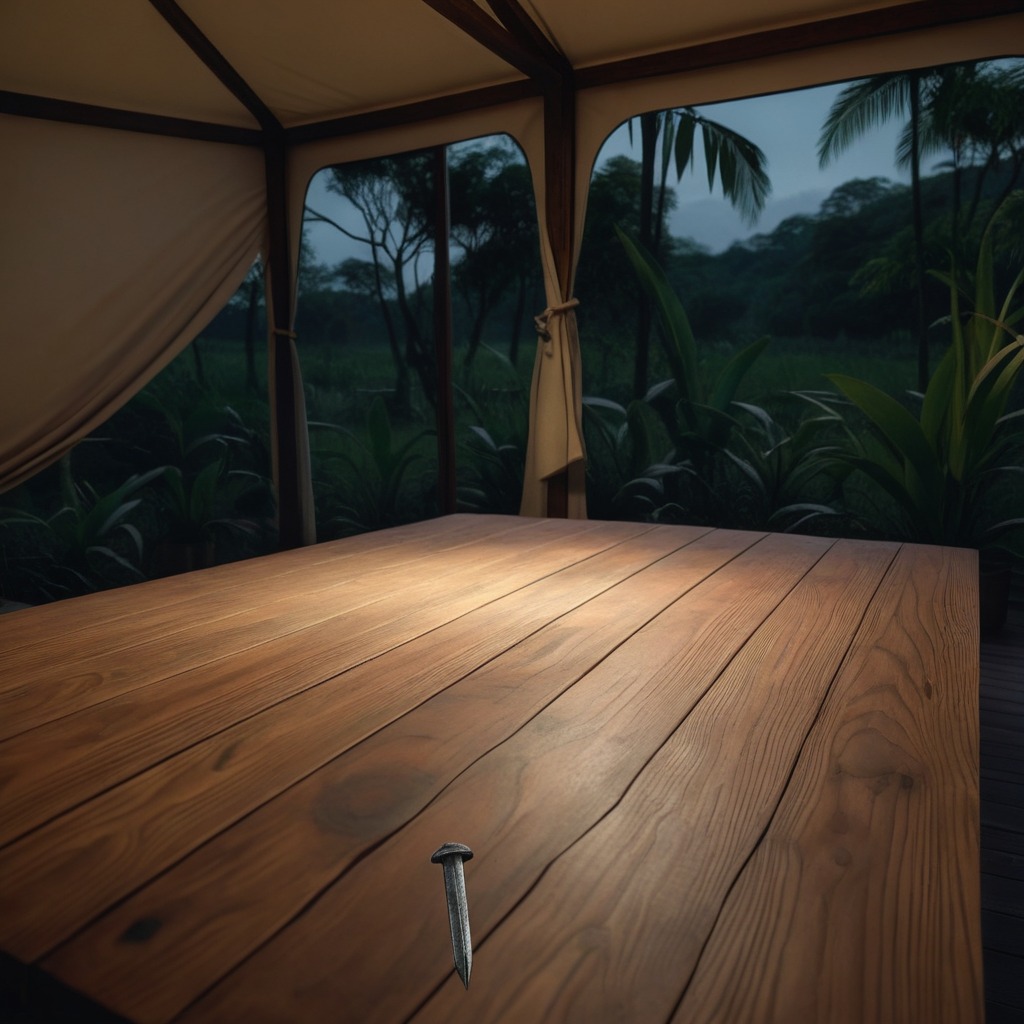
An iron nail is lying on a wooden table inside a jungle field workshop tent at night.